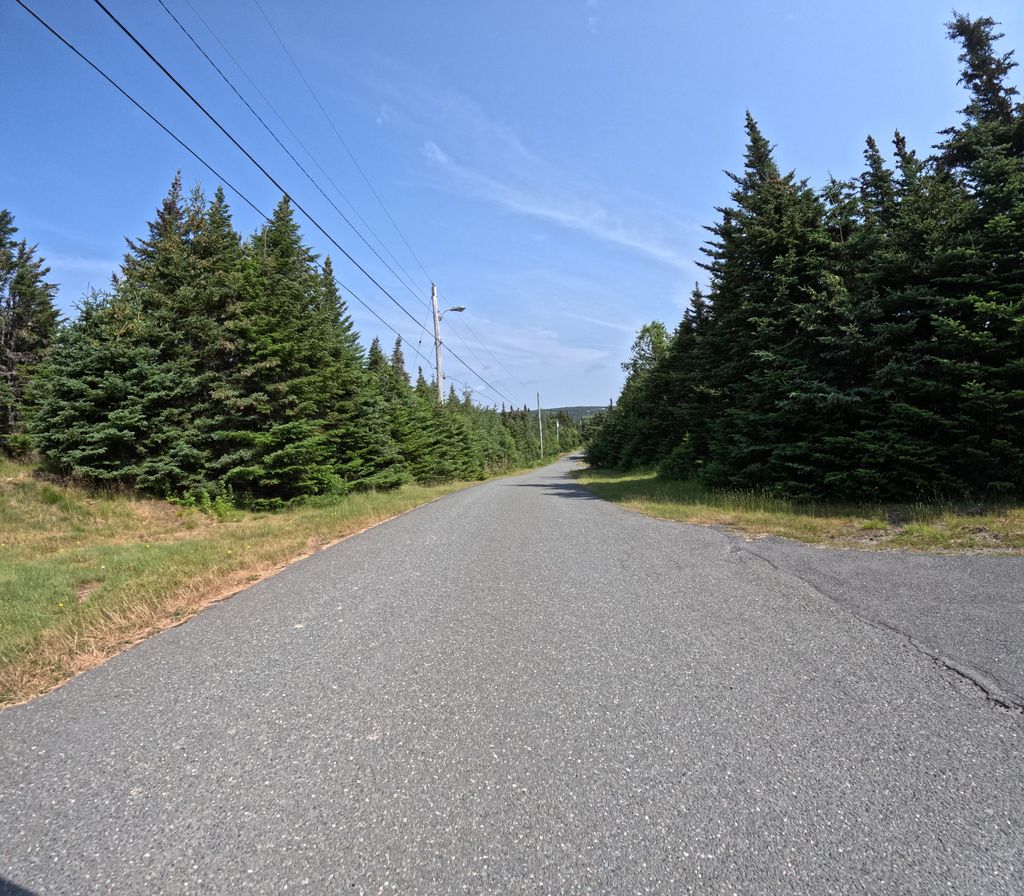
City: st_johns